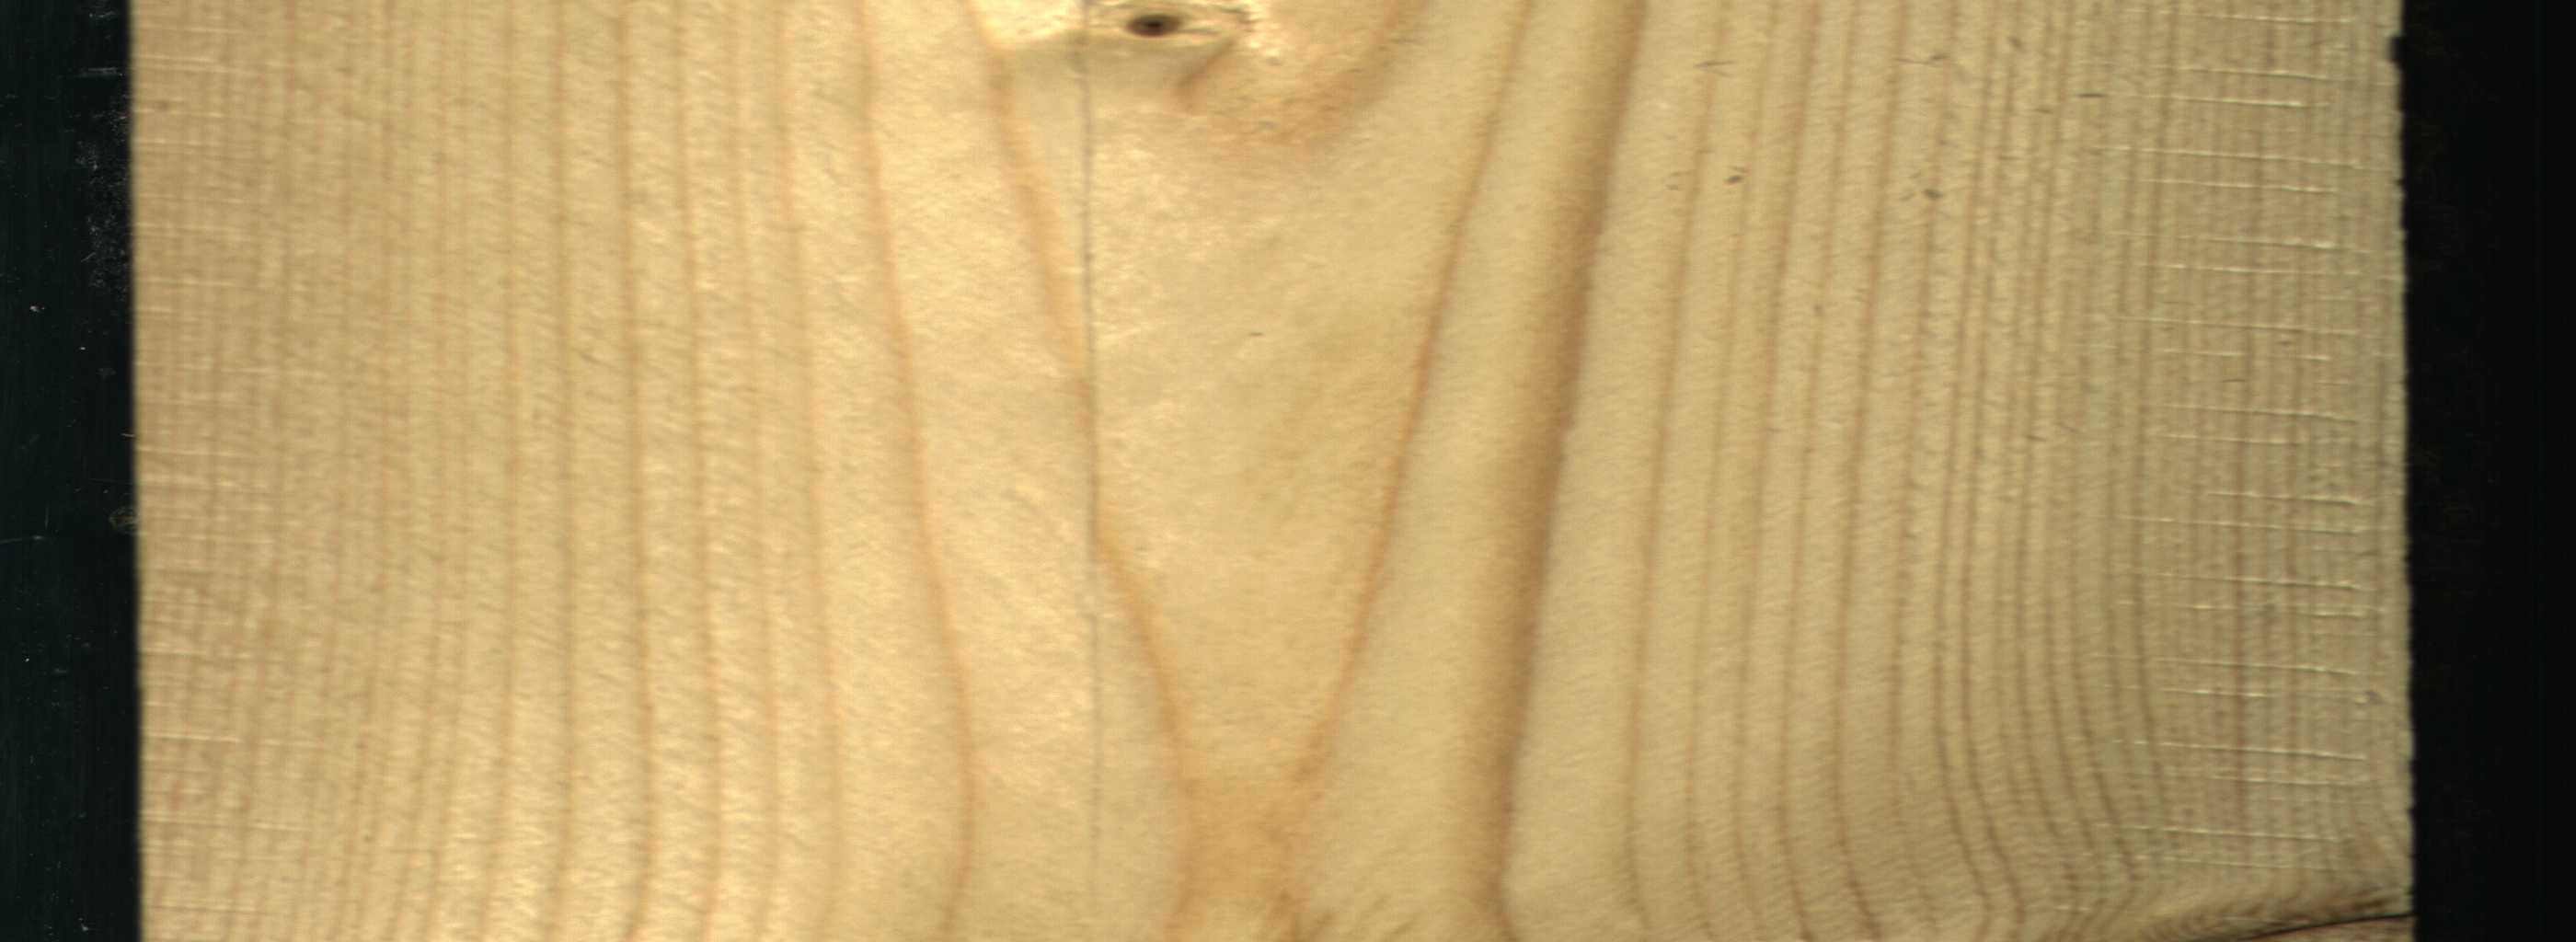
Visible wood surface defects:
Dead_Knot
Dead_Knot
Live_Knot